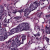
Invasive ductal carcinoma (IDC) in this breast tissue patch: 1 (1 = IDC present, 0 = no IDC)